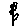
Label: flower